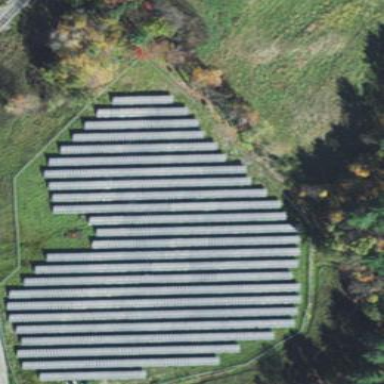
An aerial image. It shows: Solar power plant with photovoltaic technology. The plant produces electricity and is surrounded by fence.